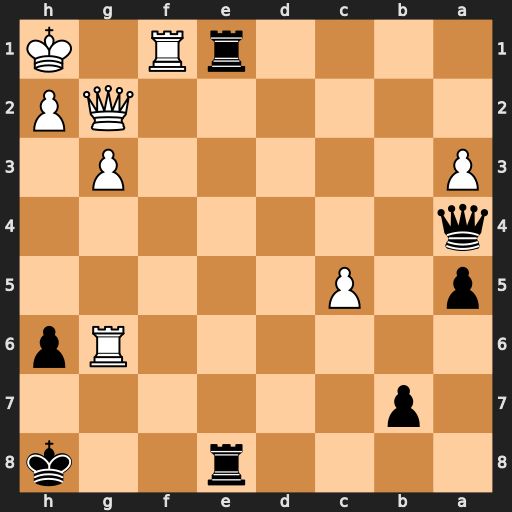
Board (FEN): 4r2k/1p6/6Rp/p1P5/q7/P5P1/6QP/4rR1K
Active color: b
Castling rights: -
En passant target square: -
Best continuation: Rxf1+ Qxf1 Qe4+